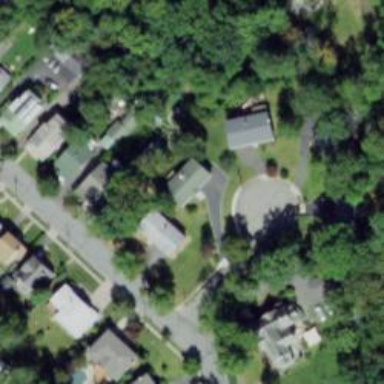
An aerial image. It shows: Residential road with sidewalk on the left side.